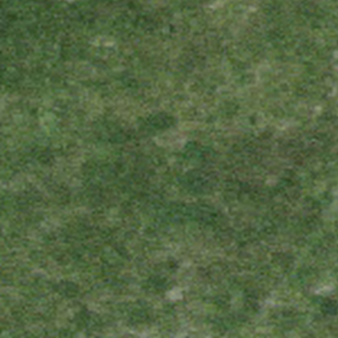
Label: other